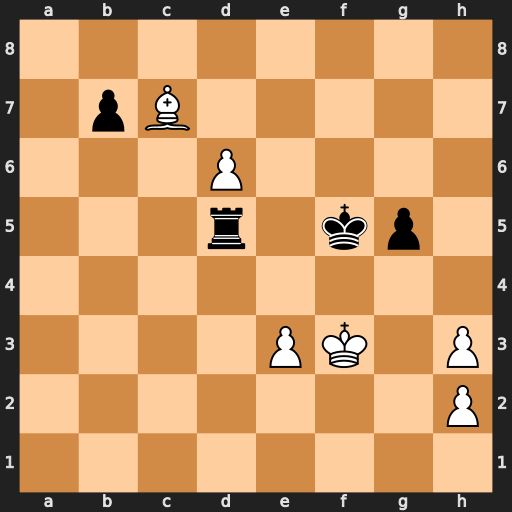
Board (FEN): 8/1pB5/3P4/3r1kp1/8/4PK1P/7P/8
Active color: w
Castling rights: -
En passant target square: -
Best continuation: e4+ Ke6 exd5+